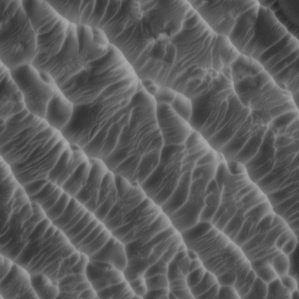
Label: non_frost